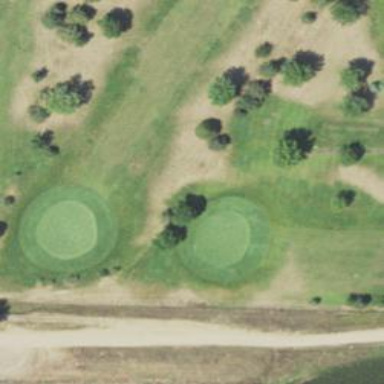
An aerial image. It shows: Golf green.